Interaction volume radius: 5 \u00c5
Interaction volume height: 15 \u00c5
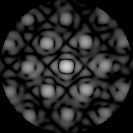
Disorder parameter: 0.2847